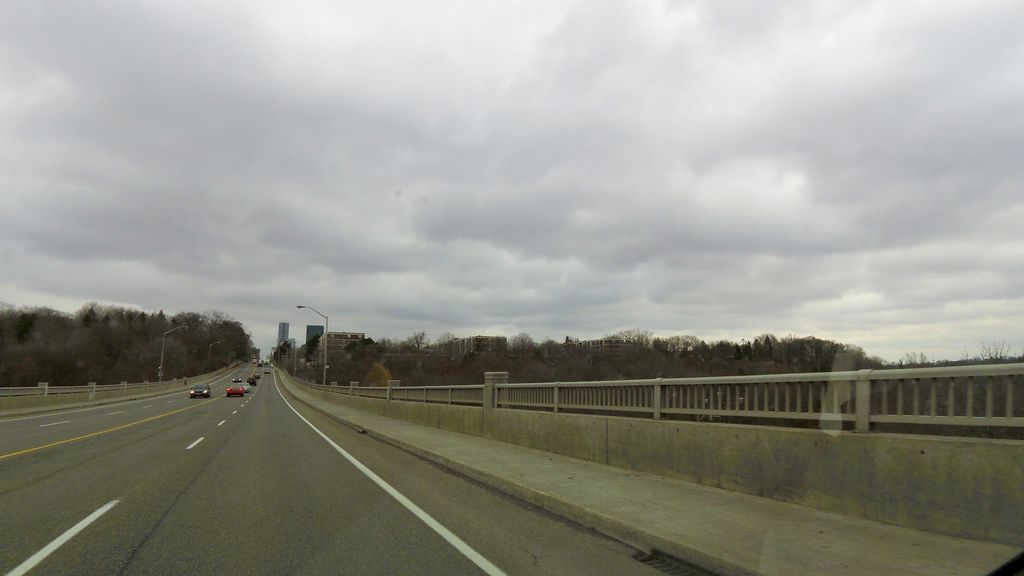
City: toronto